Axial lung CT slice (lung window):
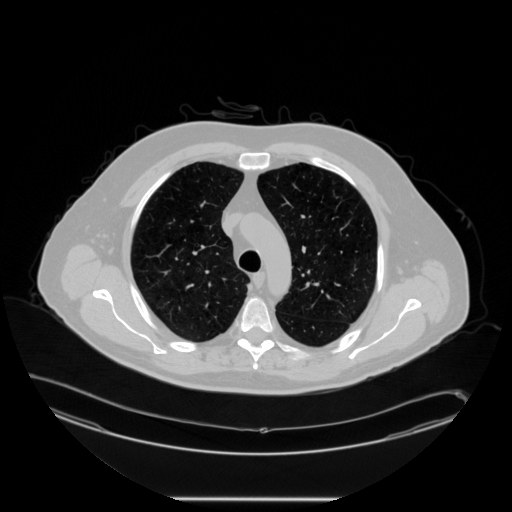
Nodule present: no